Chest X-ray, PA view. Patient: 50 years old, sex M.
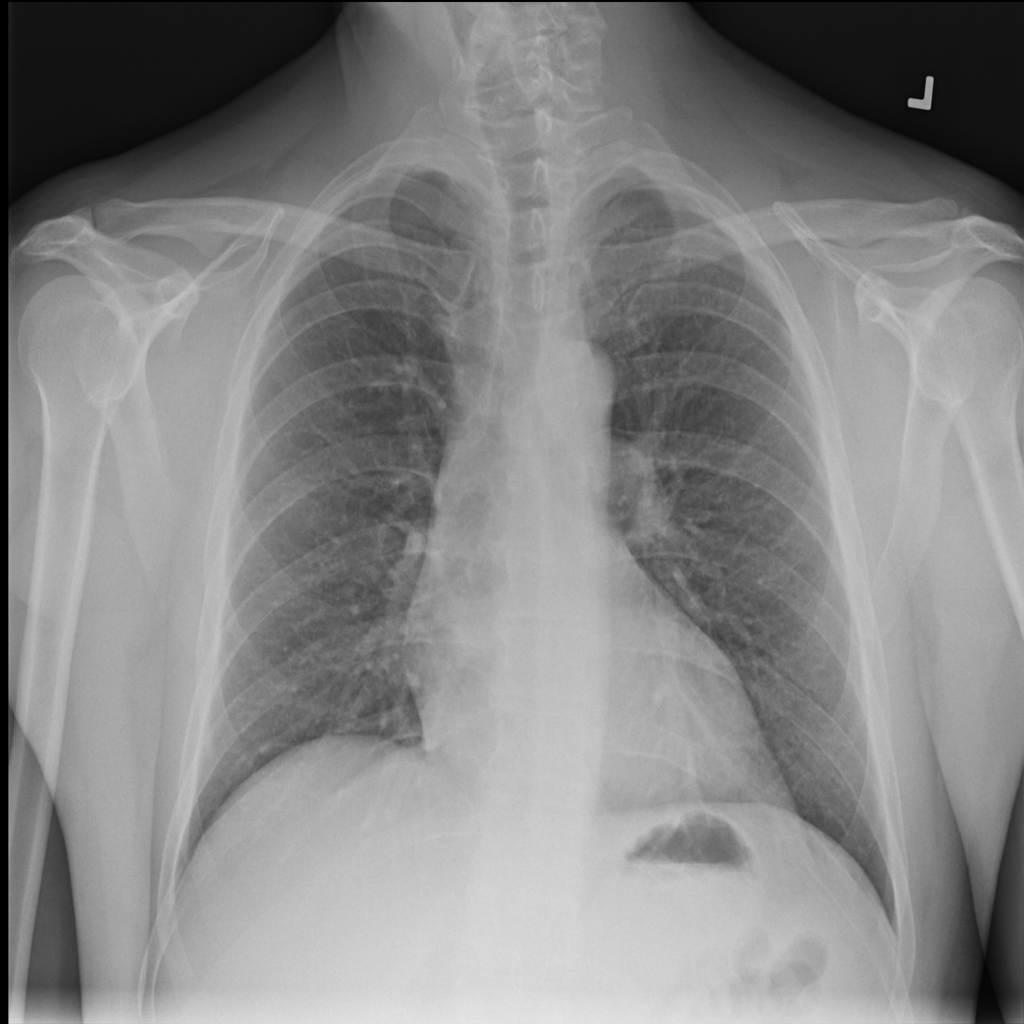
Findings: No Finding